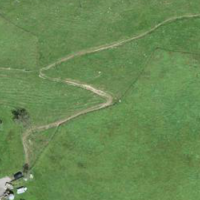
EUNIS habitat code: 25
Species observed at this site:
Rumex acetosella